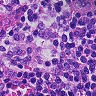
Metastatic tissue present: no